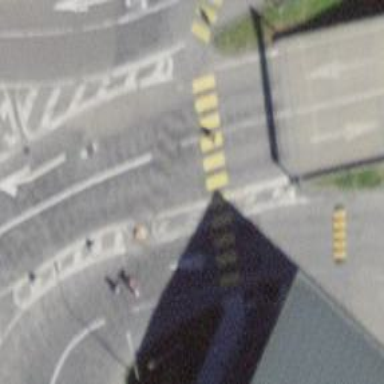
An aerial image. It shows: Marked zebra crossing on the road.